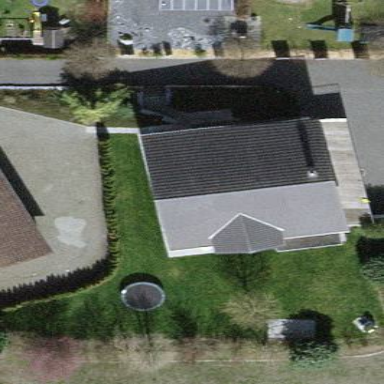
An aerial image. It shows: Simple house.